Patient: sex F, age 73
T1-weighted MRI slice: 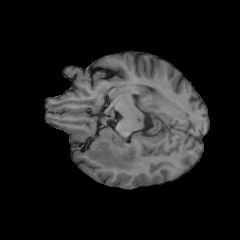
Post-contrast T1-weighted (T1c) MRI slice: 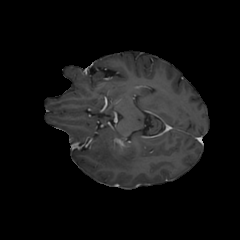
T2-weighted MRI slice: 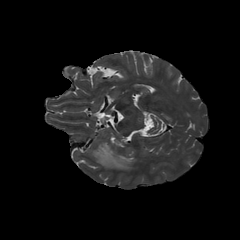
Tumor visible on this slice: yes
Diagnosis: Glioblastoma, IDH-wildtype
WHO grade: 4